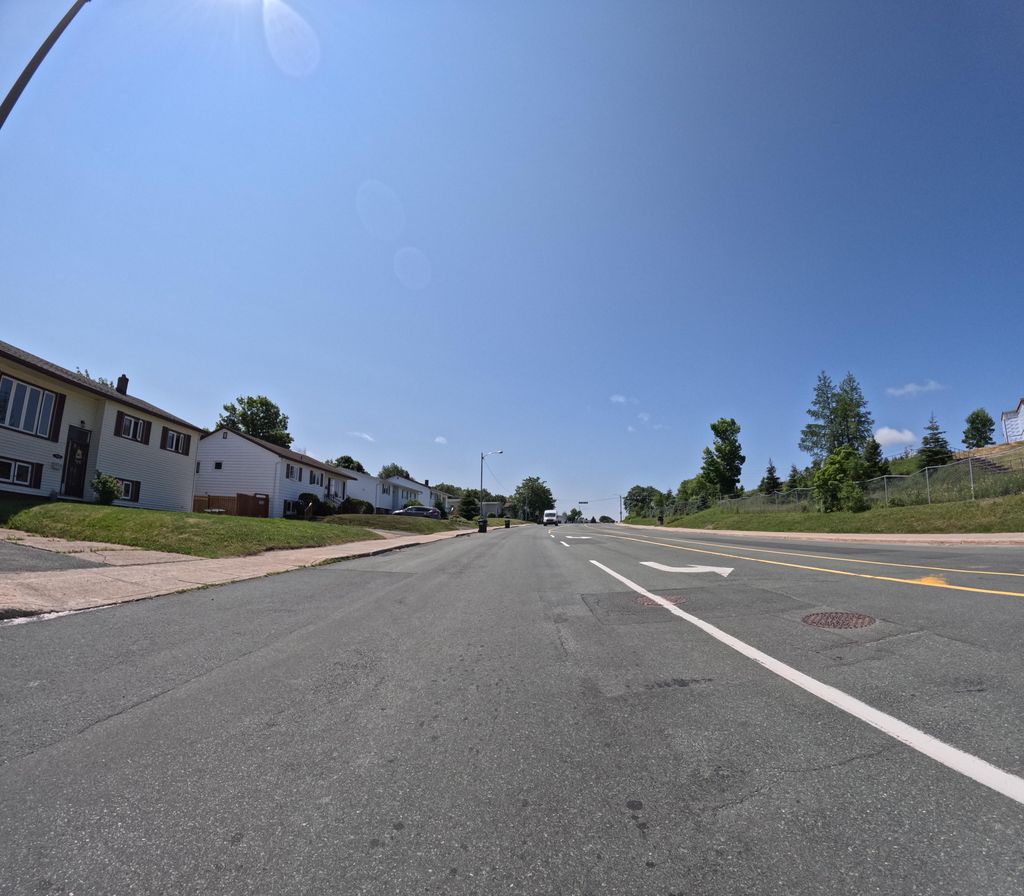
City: st_johns